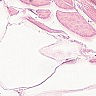
Metastatic tissue present: no